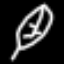
Label: leaf